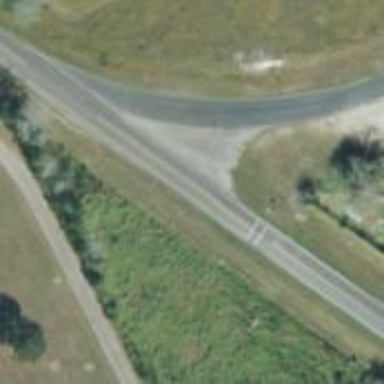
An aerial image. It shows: Secondary link road.